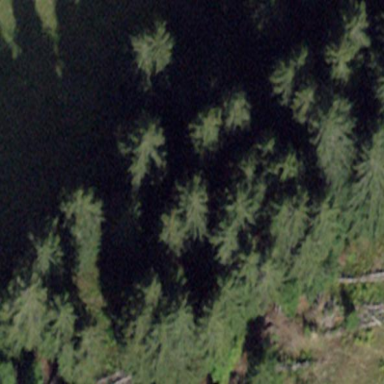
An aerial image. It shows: Forest area.